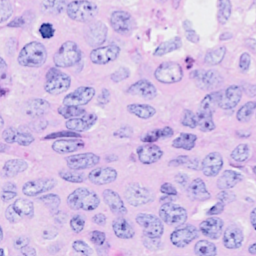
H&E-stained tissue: Breast